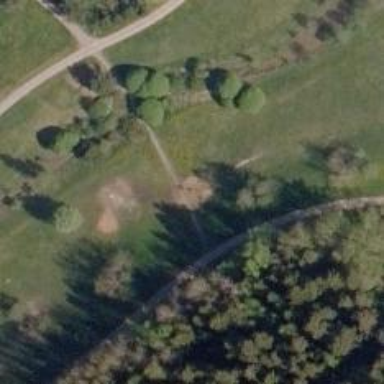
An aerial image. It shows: Disc golf tee.